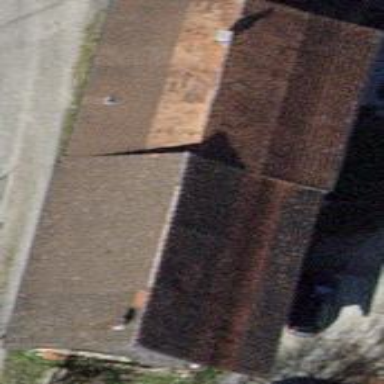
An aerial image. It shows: Farm building with gabled roof.